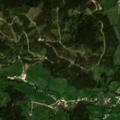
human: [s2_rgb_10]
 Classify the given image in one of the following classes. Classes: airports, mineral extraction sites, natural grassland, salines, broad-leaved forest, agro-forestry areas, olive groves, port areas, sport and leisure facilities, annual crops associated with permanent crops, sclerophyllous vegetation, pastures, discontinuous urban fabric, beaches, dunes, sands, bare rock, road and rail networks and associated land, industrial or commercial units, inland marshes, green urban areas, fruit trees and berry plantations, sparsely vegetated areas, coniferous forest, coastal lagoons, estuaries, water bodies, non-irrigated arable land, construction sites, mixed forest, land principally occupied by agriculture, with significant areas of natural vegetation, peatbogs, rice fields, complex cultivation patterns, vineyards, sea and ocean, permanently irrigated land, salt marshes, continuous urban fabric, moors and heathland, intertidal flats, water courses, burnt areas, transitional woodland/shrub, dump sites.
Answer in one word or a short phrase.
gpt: discontinuous urban fabric, pastures, coniferous forest, mixed forest